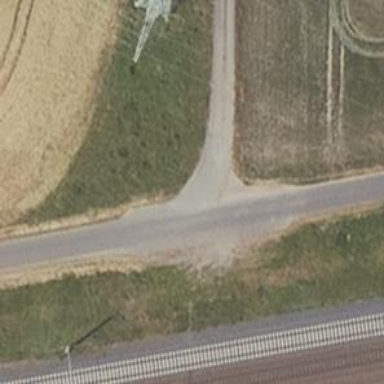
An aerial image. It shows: Passing place on the road.